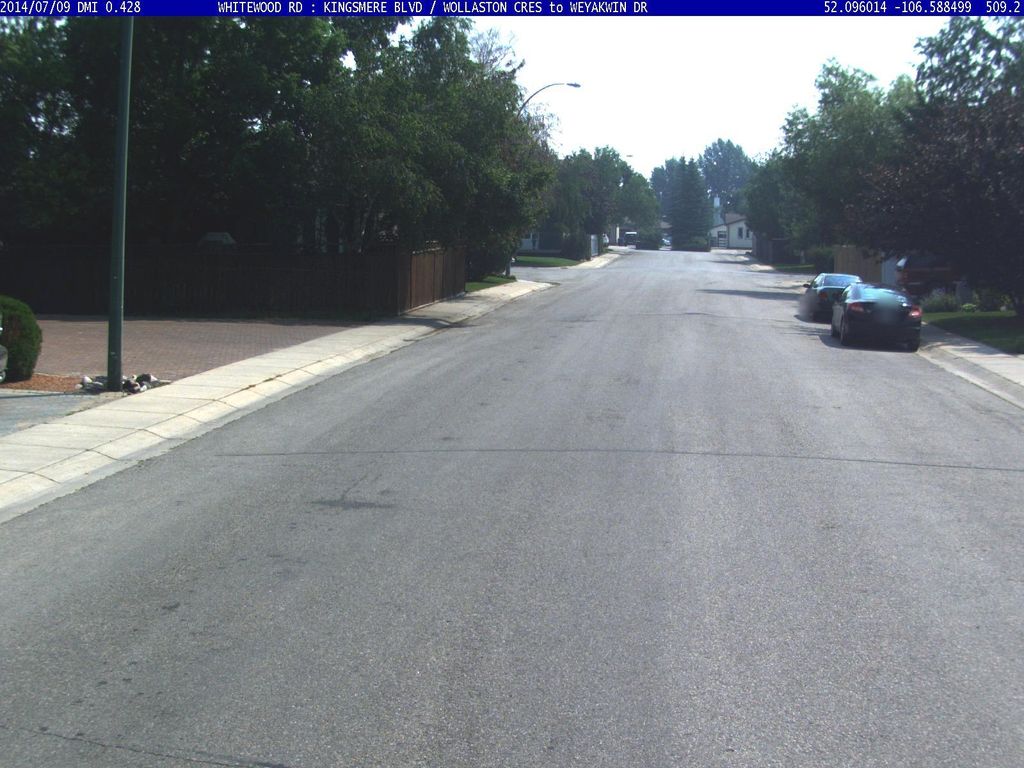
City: saskatoon